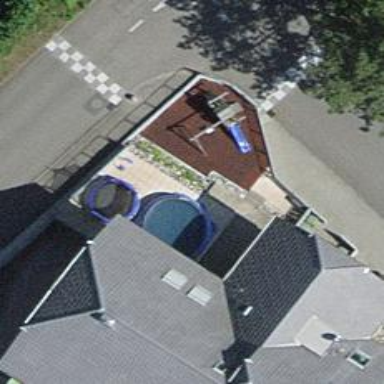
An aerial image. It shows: Playground area for leisure activities on the land.